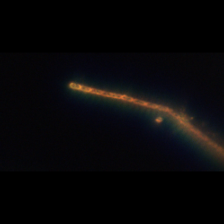
Taxon: Chaetoceros
Group: Diatoms